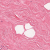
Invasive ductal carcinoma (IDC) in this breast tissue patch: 0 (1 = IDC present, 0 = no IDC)